Question: How can we make a horizontal menu like the google picture menu?
Does anyone have the same code?

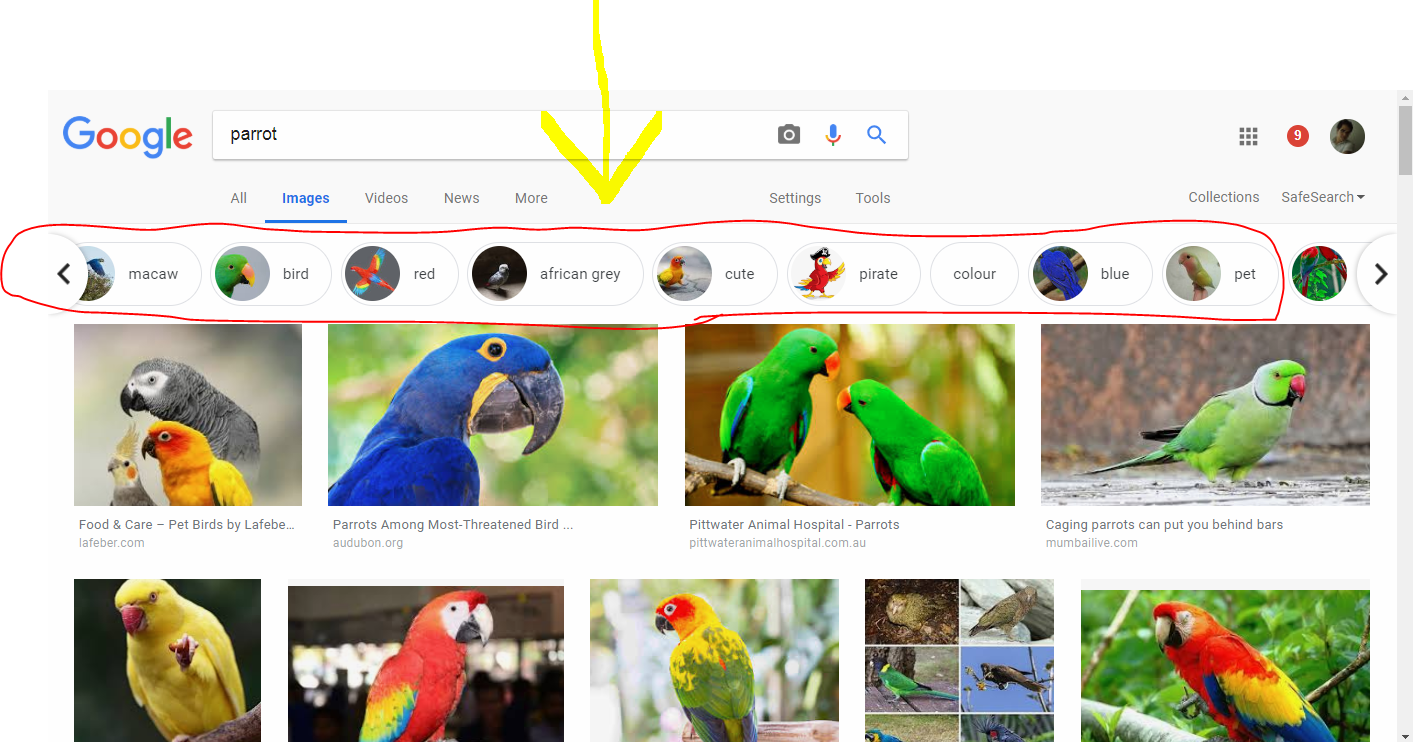
Answer: this is close to that i want
but its cant scrolling by mouse when i hide the blue scrollbar, just worked on mobile and other touch screen.
how i can drag scrolling with mouse?
'''
::-webkit-scrollbar {
width: 0px; /* remove scrollbar space */
background: transparent; /* optional: just make scrollbar invisible */
}
/* optional: show position indicator in red */
::-webkit-scrollbar-thumb {
background: rgba(0,142,136,1.00);
}
div.scrollmenu {
background: rgba(229,229,225,1.00);
padding: 5px;
overflow: scroll;
white-space: nowrap;
border-top: dotted 5px orange;
border-bottom:solid 2px orange;
color: orange;
}
div.scrollmenu a {
background: white;
display: inline-flex;
color: blueviolet;
font-size: 20px;
text-align: justify;
margin: 5px;
text-decoration: none;
width: 200px;
height: 200px;
box-shadow: 5px 5px 5px #ccffff ;
}
.product_img{
width: 200px;
height: 200px;
}
'''
'''
<div class="scrollmenu">
<a href="#home">1</a>
<a href="#home">2 </a>
<a href="#home">3</a>
<a href="#home">4</a>
<a href="#home">5</a>
<a href="#home">6</a>
<a href="#home">7</a>
<a href="#home">8</a>
<a href="#home">9</a>
<a href="#home">10</a>
</div>
'''
but its cant scrolling by mouse when i hide the blue scrollbar, just worked on mobile and other touch screen.